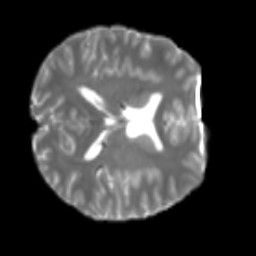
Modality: T2w
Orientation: axial
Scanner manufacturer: siemens
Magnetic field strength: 3 T
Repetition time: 4 s
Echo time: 0.0594 s